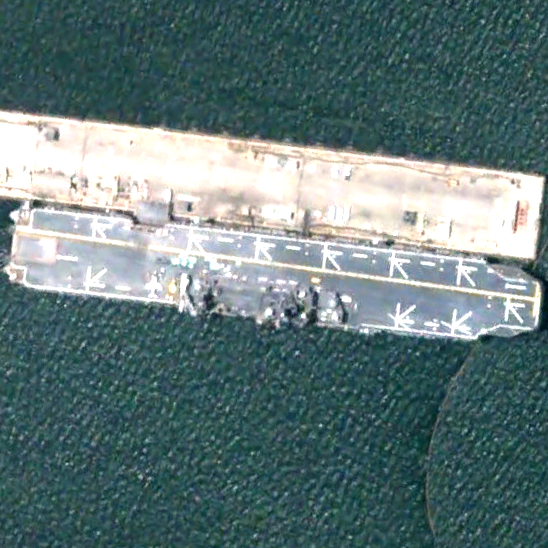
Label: assault